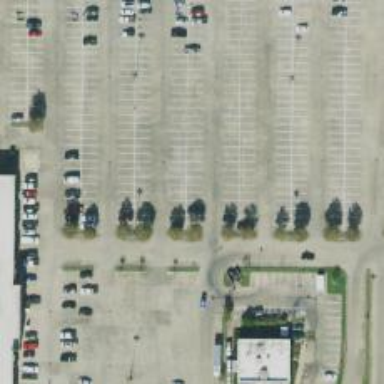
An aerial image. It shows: Parking space is available.